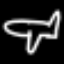
Label: airplane